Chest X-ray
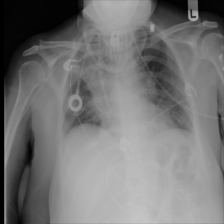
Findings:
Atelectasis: negative
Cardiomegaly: negative
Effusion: negative
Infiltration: negative
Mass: negative
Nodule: negative
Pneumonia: negative
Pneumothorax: negative
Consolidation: negative
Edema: negative
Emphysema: negative
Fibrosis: negative
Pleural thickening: negative
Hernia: negative